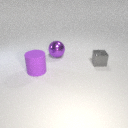
small gray metal cube behind large purple rubber cylinder